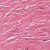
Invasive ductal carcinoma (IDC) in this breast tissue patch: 0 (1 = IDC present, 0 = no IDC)